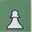
Piece: wP